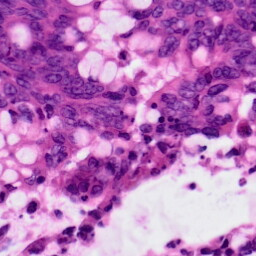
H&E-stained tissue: Colon